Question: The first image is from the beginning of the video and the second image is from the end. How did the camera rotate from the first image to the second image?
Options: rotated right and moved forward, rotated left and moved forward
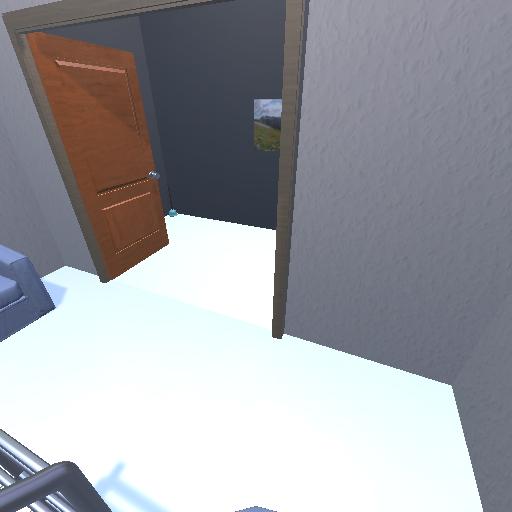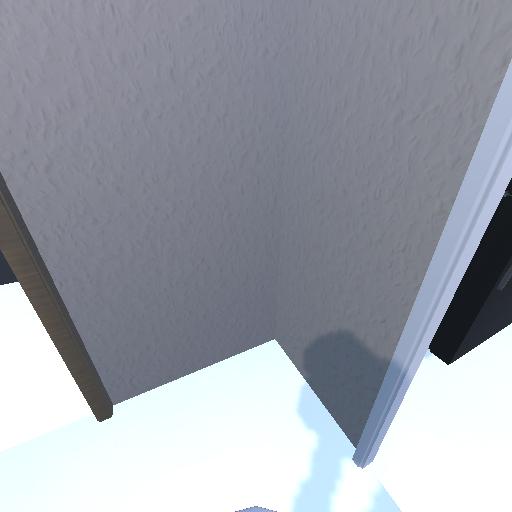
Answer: rotated right and moved forward